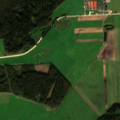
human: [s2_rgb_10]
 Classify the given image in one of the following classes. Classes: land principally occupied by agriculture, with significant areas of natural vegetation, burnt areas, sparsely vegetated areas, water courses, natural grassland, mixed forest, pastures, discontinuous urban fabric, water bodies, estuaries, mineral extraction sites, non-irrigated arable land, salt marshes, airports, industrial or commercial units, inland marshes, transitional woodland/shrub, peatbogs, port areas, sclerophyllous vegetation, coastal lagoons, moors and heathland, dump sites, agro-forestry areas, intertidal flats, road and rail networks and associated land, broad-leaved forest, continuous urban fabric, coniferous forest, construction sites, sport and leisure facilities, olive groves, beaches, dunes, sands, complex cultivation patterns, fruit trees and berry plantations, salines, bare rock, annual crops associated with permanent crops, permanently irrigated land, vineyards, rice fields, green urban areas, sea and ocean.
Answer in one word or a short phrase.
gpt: industrial or commercial units, non-irrigated arable land, pastures, coniferous forest, mixed forest, transitional woodland/shrub, peatbogs